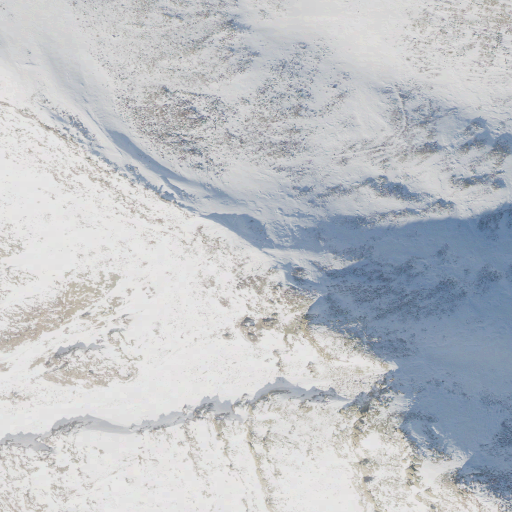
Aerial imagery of gap in Utah named Anderson Pass containing only barren land